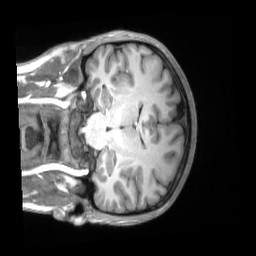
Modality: T1w
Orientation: coronal
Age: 26
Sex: female
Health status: ill
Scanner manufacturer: siemens
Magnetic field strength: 3 T
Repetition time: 2.2 s
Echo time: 0.00157 s